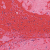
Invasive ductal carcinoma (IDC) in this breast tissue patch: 0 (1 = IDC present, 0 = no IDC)